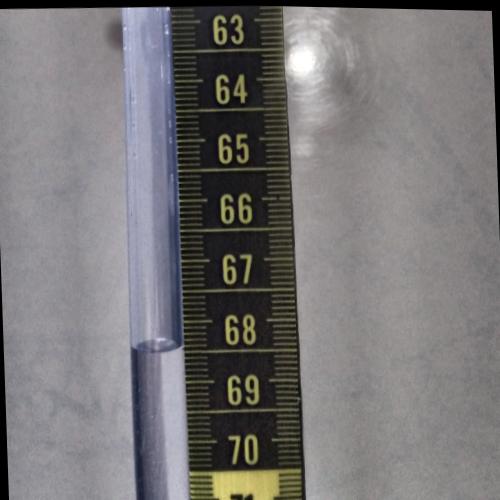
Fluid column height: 68.5 cm